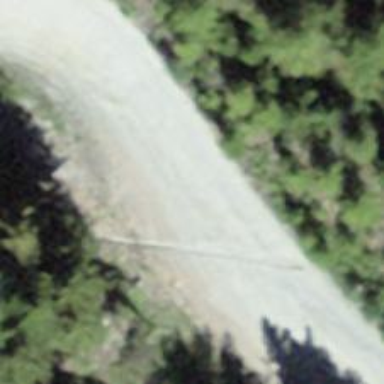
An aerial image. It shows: Well-maintained track road of grade 1.